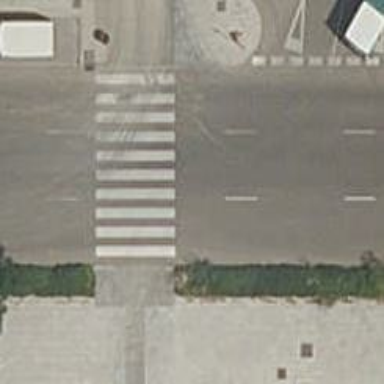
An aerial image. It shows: Uncontrolled crossing on the road.